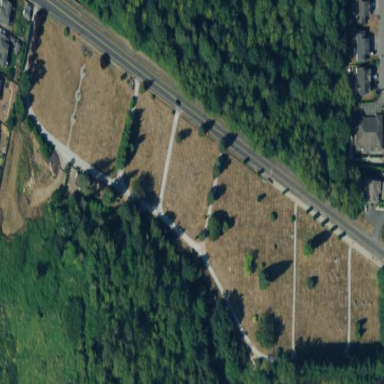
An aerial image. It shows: Graveyard.